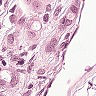
Metastatic tissue present: yes